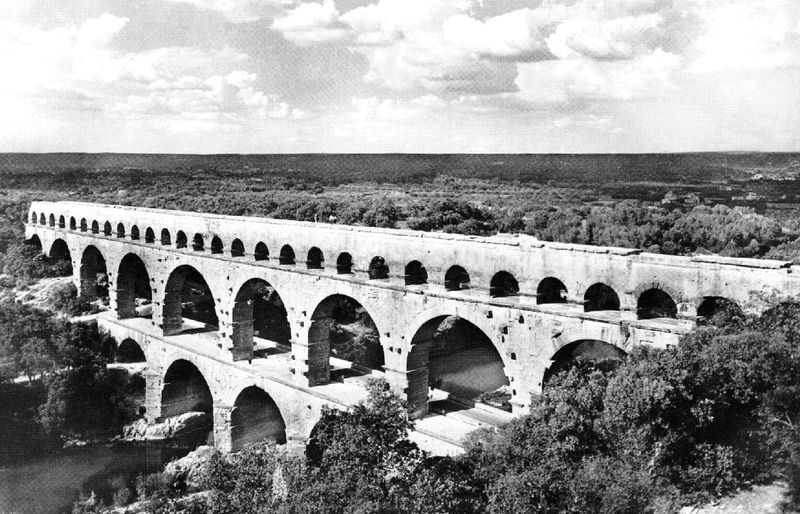
Titel: Nîmes, Pont du Gard, auf Anordnung von Agrippa erbaut
Standort: Nîmes (EU - F)
Schlagwörter: felsen, himmel, wasser, wolken, bäume, fluss, landschaft, frankreich, schwarz, architektur, stein, steine, natur, weite, drei, verbindung, wald, bogen, bogenbrücke, foto, fotografie, bögen, schwarzweiß, arkaden, rundbögen, bücke, aquaedukt, viadukt, autos, römisch, bauwerk, brück, bruce, pont de gare